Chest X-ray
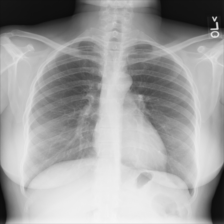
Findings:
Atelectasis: negative
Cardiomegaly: negative
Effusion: negative
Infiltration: negative
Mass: negative
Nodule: negative
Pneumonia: negative
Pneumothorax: negative
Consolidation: negative
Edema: negative
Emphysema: negative
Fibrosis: negative
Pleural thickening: negative
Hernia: negative